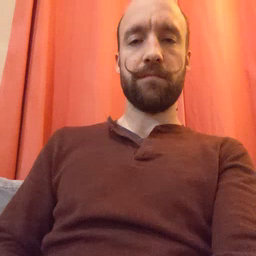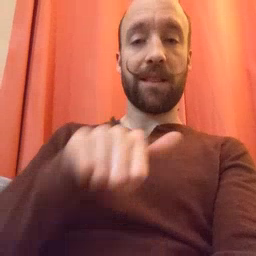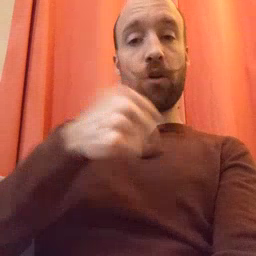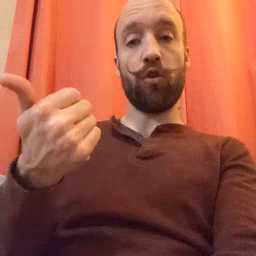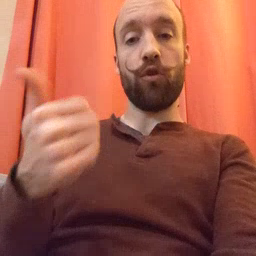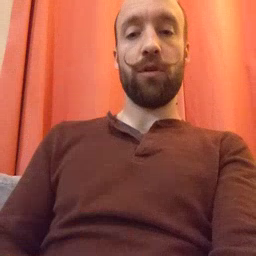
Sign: another